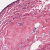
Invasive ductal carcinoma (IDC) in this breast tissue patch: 0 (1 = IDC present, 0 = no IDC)